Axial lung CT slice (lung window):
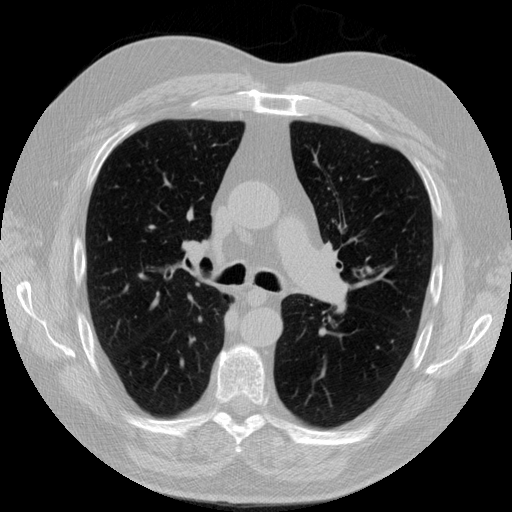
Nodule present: no